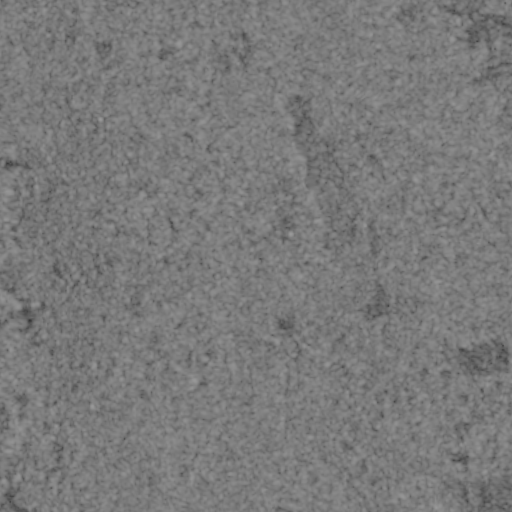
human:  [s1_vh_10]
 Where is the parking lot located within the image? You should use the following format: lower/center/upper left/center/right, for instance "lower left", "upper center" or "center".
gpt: The parking lot is located in the upper right of the image.
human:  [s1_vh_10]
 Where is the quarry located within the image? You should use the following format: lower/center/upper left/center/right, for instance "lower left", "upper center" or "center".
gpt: The quarry is located in the center left of the image.
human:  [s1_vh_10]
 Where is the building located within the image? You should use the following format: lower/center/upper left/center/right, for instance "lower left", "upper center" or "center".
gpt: The building is located in the upper right of the image.
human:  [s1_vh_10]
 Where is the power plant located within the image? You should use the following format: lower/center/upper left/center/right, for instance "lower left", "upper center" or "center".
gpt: There is no power plant in the image.

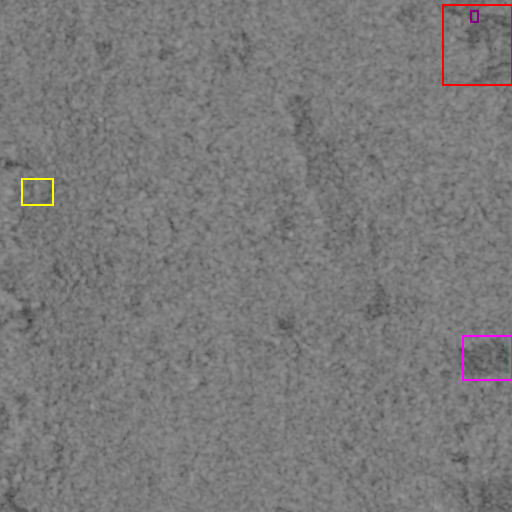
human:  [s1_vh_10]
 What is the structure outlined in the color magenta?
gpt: The structure outlined in magenta is a crop field.
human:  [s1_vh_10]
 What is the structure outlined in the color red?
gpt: The structure outlined in red is a park.
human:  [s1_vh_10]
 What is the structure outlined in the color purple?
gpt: The structure outlined in purple is a parking lot.
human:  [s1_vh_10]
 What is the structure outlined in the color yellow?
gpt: The structure outlined in yellow is a quarry.
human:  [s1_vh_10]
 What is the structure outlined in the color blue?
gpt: There is no blue outline.